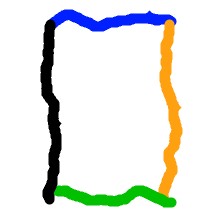
Shape: rectangle